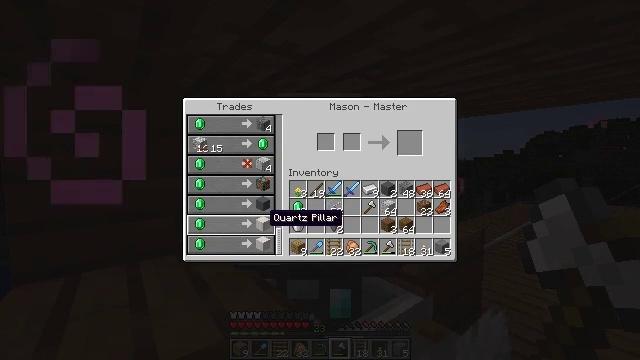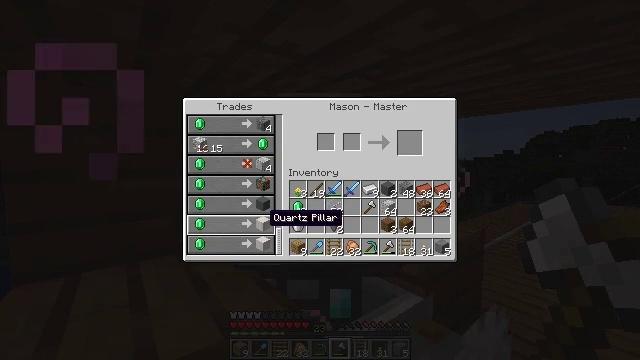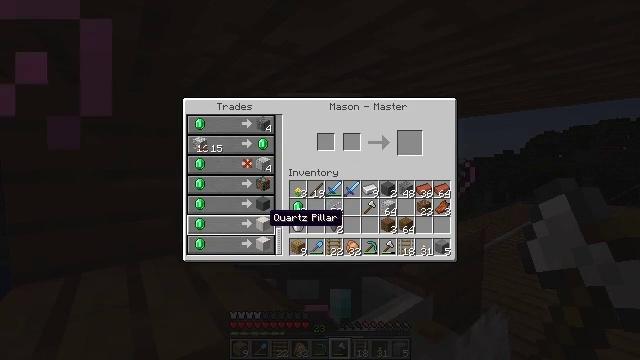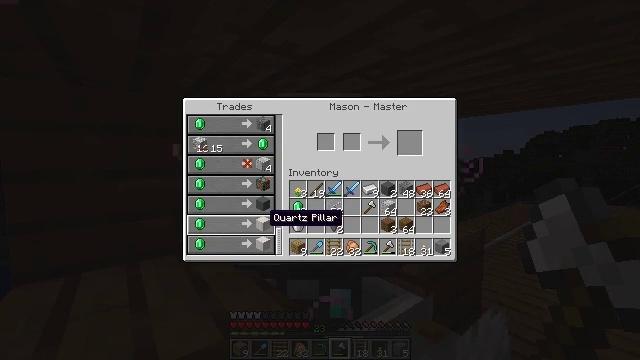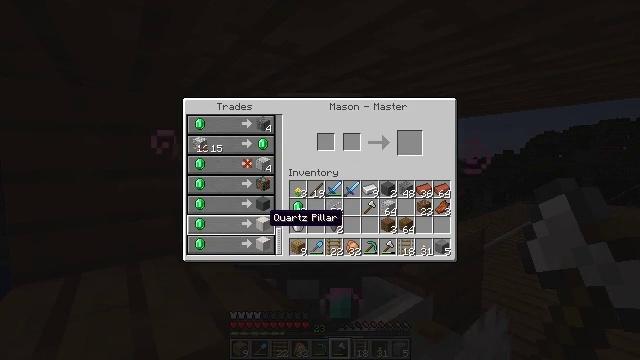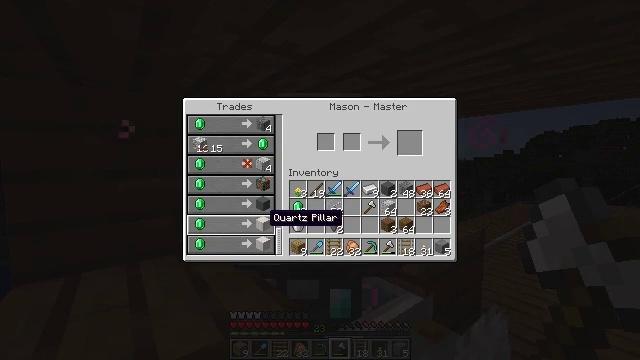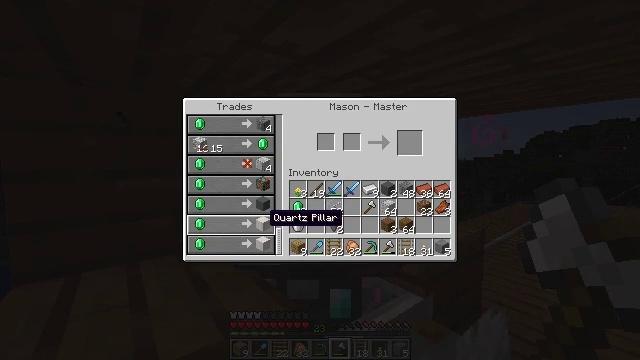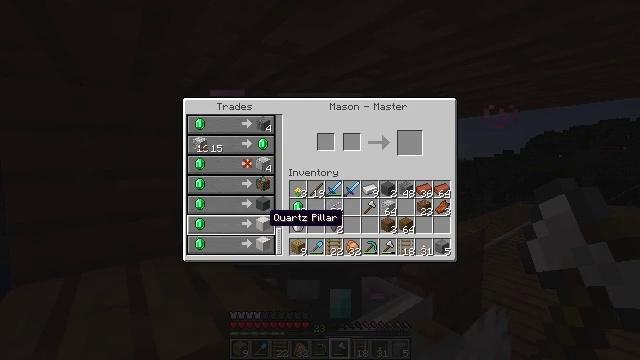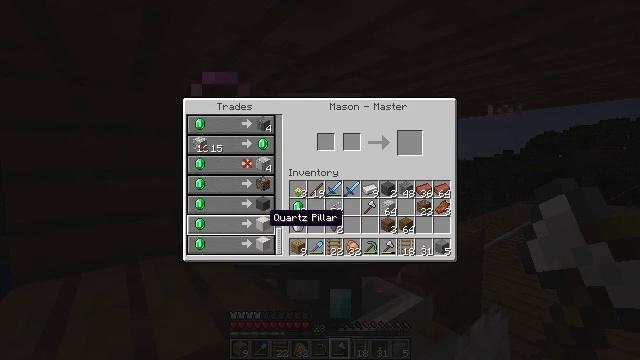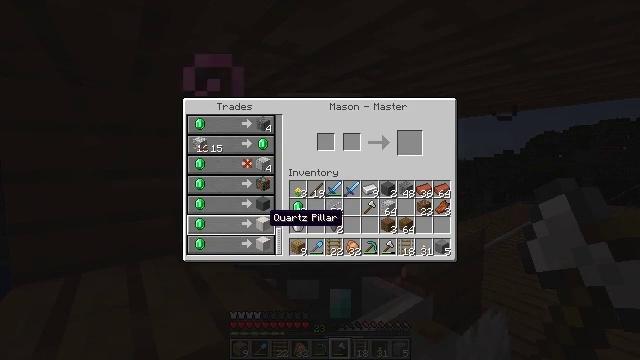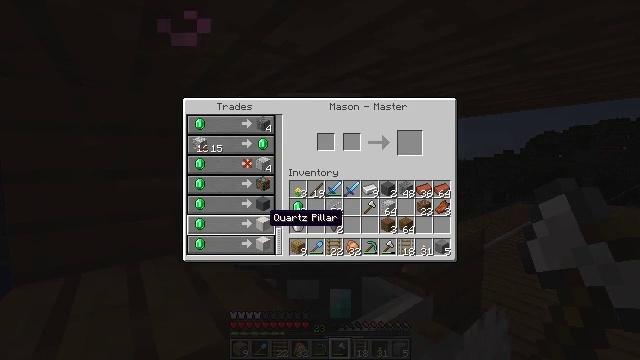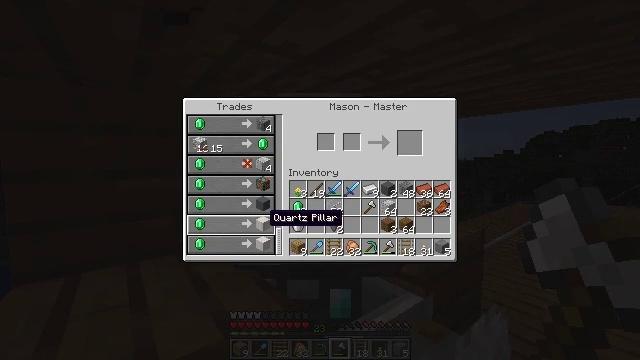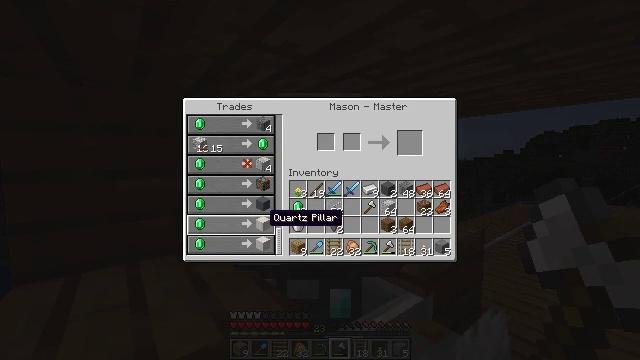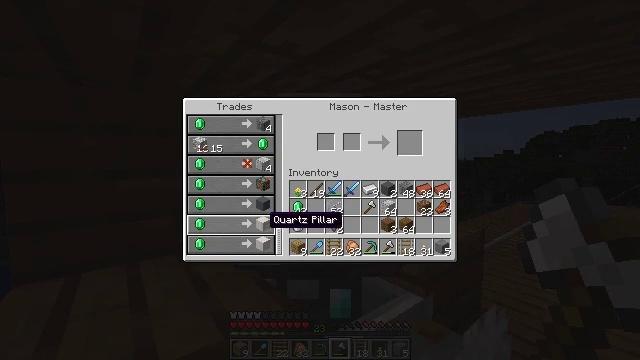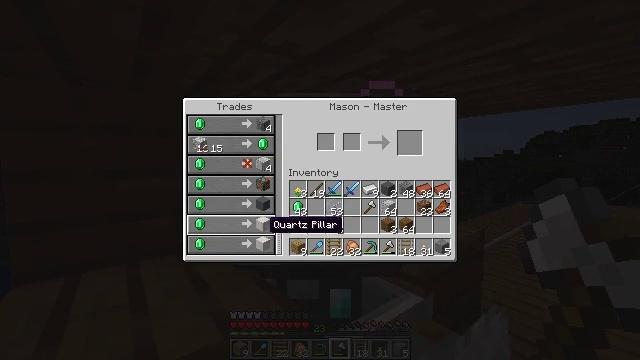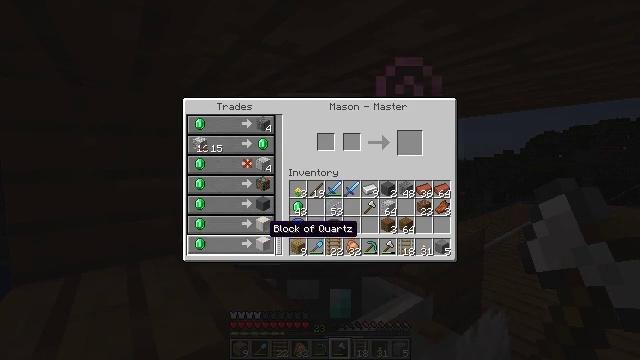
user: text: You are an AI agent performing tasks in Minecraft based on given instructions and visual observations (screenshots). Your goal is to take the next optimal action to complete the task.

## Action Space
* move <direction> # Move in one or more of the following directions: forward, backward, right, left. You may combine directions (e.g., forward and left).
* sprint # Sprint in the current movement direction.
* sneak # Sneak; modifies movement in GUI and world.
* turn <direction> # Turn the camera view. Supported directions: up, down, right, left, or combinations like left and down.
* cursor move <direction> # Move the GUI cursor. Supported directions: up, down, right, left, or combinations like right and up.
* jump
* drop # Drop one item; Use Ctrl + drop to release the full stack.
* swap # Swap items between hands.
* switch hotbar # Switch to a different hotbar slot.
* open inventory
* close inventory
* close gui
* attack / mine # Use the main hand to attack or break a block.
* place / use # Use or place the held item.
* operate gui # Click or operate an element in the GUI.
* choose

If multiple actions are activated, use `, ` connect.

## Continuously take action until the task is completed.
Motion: motion action
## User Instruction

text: Craft chiseled stone bricks.
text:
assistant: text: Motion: no_op
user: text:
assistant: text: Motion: no_op
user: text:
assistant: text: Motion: no_op
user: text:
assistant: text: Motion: no_op
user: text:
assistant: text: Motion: no_op
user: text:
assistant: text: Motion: no_op
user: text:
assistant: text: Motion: no_op
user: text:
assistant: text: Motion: no_op
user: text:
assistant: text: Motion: no_op
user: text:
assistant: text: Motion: no_op
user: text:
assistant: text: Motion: no_op
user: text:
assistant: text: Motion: no_op
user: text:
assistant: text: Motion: no_op
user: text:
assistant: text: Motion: no_op
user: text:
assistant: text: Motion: no_op
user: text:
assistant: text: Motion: no_op
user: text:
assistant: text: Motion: no_op
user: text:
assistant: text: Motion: no_op
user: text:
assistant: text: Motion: no_op
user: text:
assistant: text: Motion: no_op
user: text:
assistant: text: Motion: no_op
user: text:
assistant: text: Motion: no_op
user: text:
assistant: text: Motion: no_op
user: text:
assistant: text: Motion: no_op
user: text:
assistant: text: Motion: no_op
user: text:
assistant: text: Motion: cursor move up
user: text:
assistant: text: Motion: no_op
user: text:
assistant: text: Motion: no_op
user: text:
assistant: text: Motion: no_op
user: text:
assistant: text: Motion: no_op